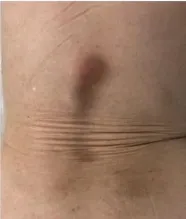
Clinical appearance of the patient with OVF who had a history of systemic scleroderma. . The patient had a history of systemic scleroderma, which was complicated by interstitial lung disease. (c) Pressure sores were observed around the prominent L1 spinous process.
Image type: medical_photograph (skin_photograph)